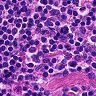
Metastatic tissue present: no